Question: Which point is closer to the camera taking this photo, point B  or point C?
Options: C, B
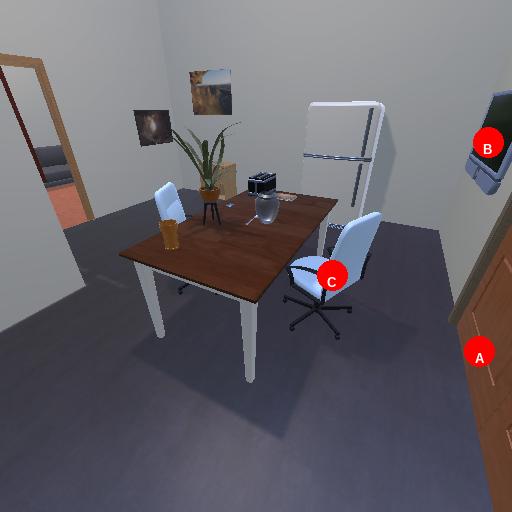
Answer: C